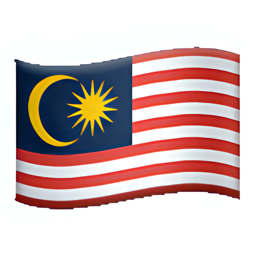
Name: flag for malaysia
Emoji: 🇲🇾
Group: Flags
Sub-group: country-flag